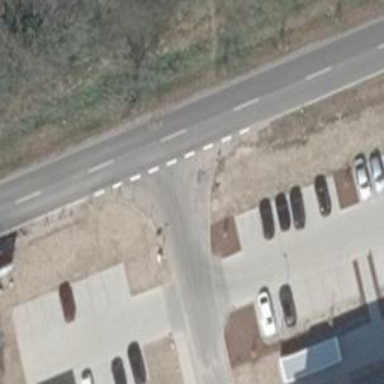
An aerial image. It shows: Smooth asphalt road in residential area.